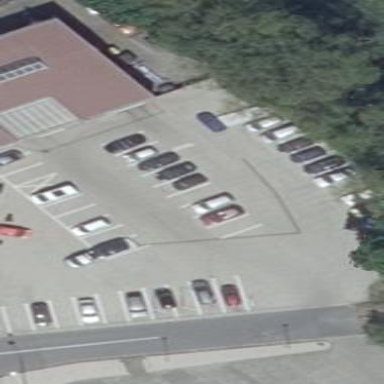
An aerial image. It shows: Parking area with surface.